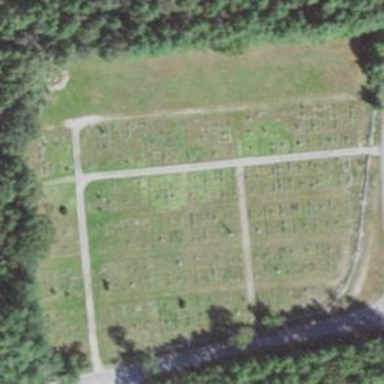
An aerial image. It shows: Cemetery.